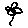
Label: flower